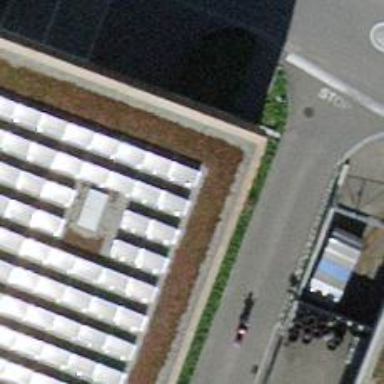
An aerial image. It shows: Charging station.